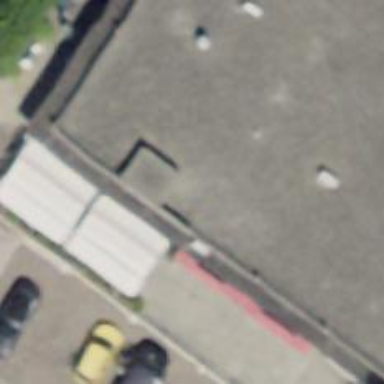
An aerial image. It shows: Restaurant.